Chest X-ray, PA view. Patient: 22 years old, sex M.
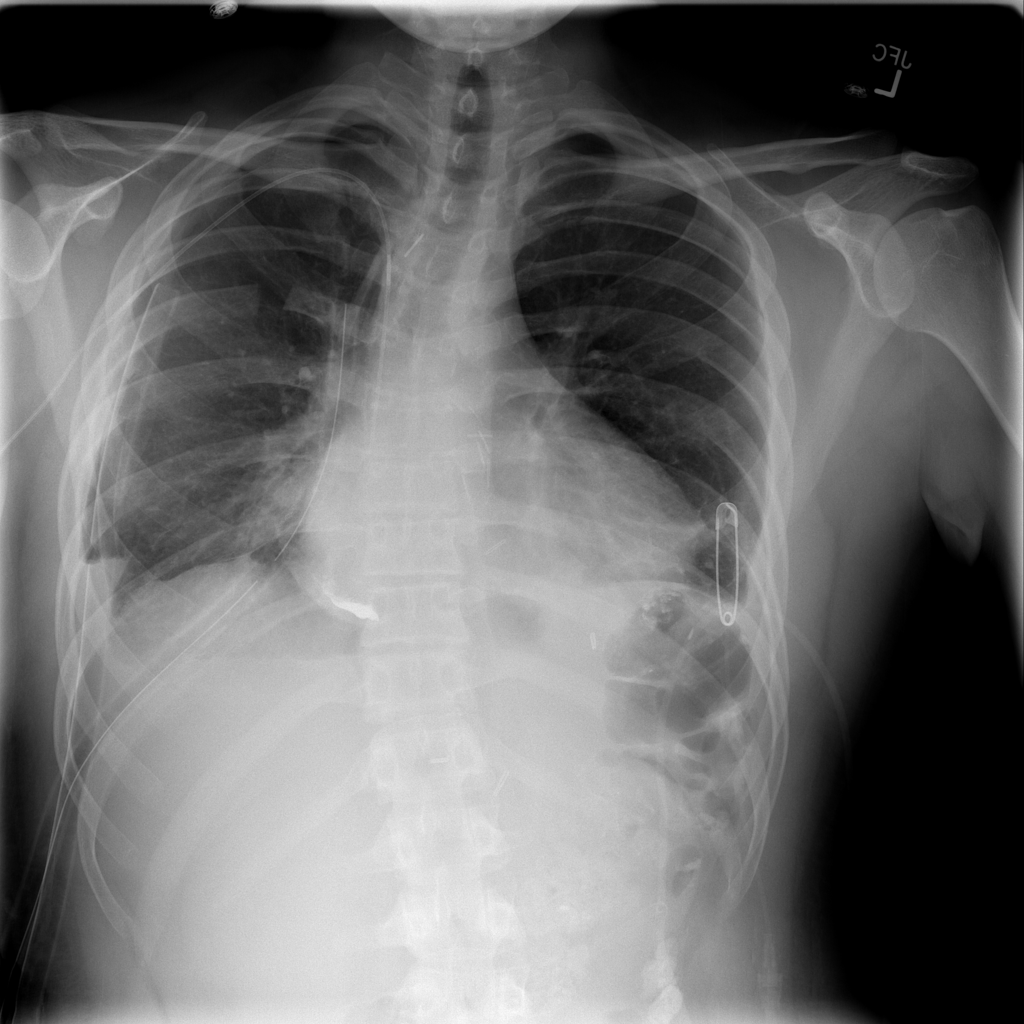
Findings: Atelectasis, Cardiomegaly, Pneumothorax